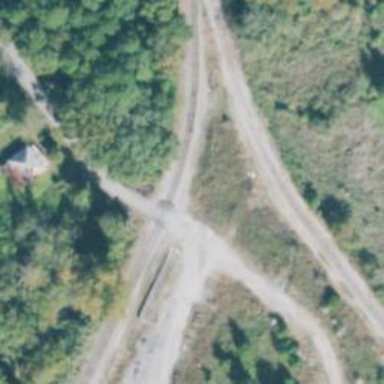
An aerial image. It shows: Railway level crossing.